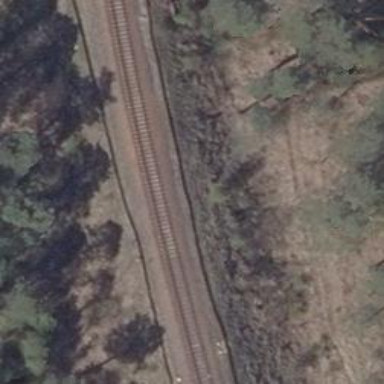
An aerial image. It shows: Railway switch with the turnout side on the right.